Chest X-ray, PA view. Patient: 44 years old, sex F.
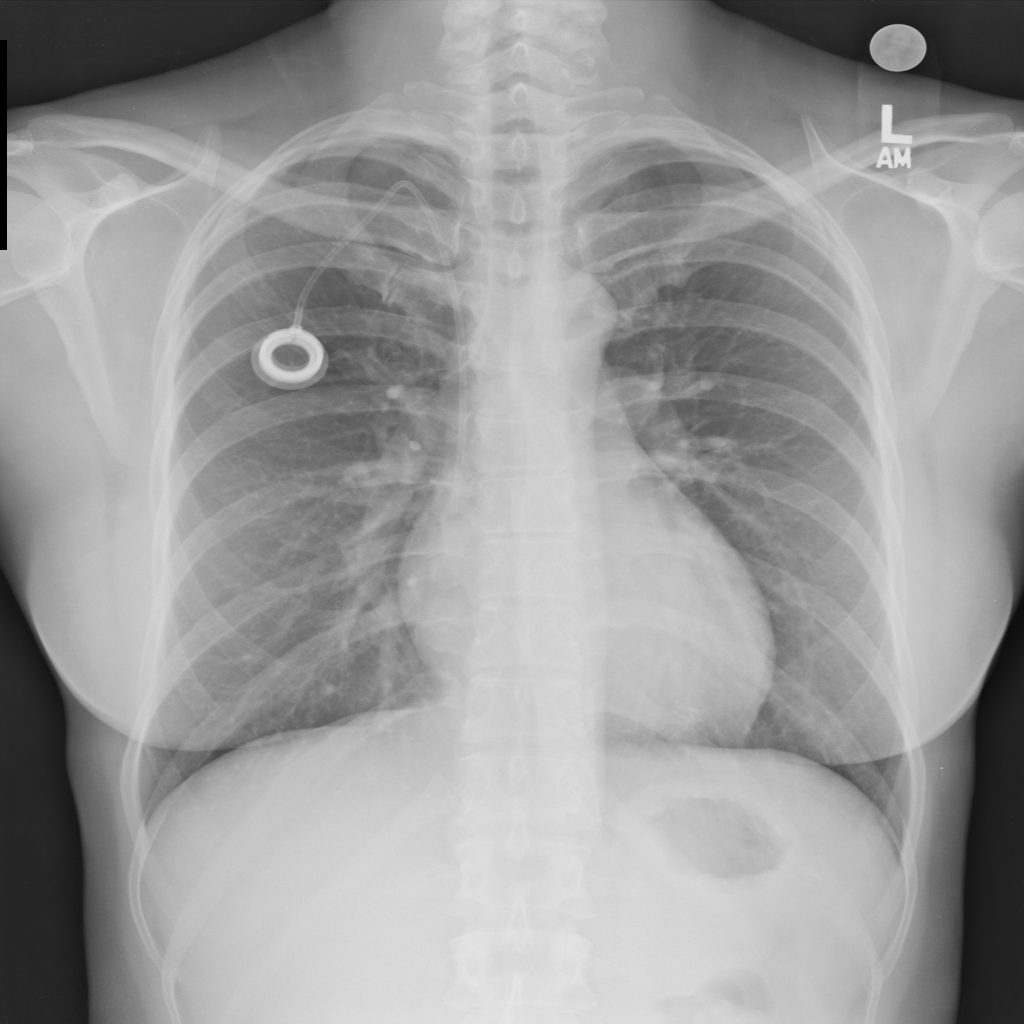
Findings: No Finding